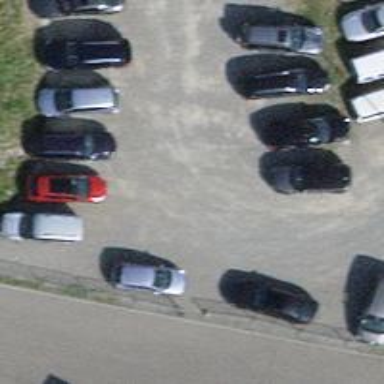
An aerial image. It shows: Road serving as parking aisle.